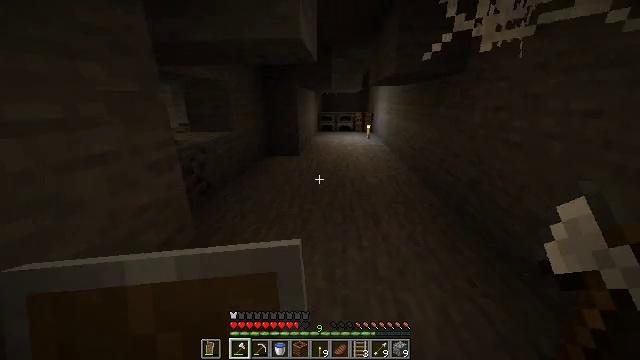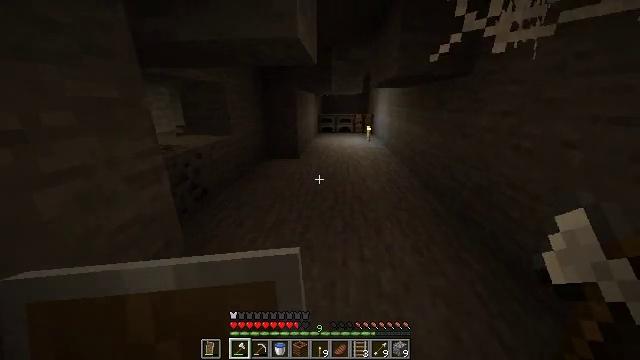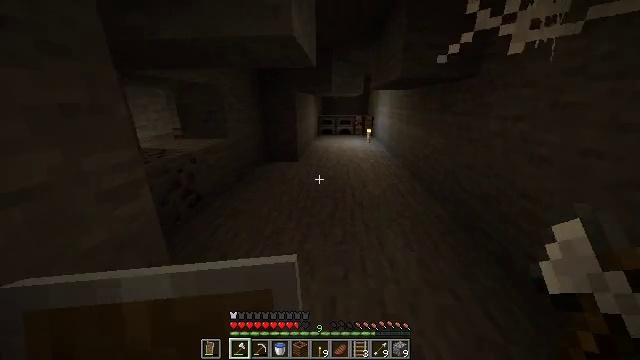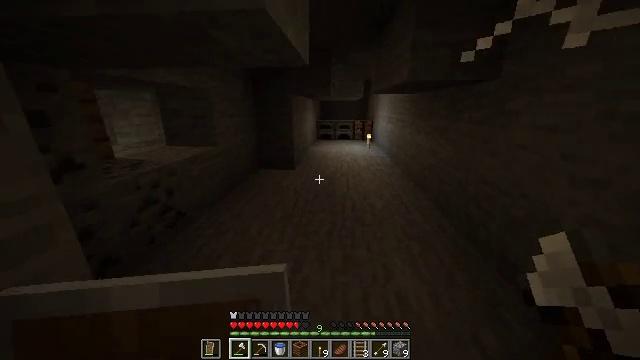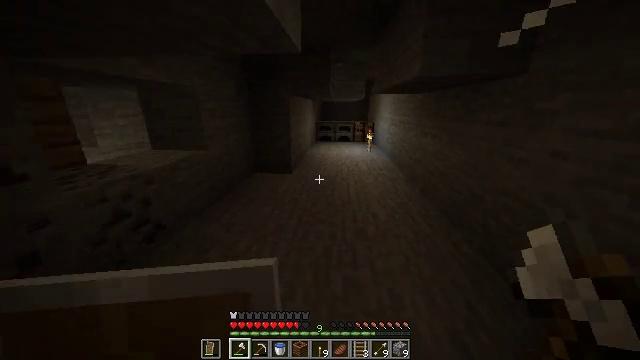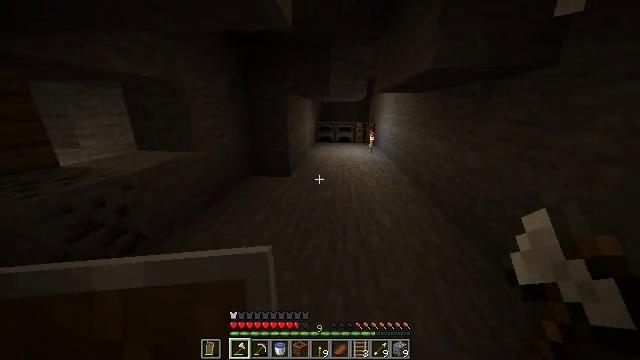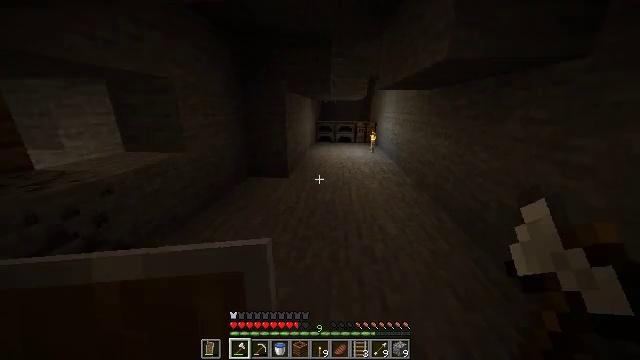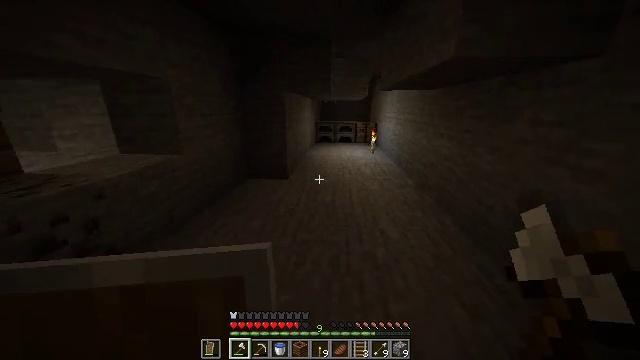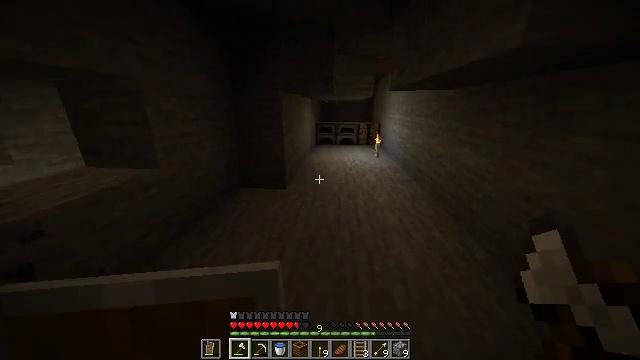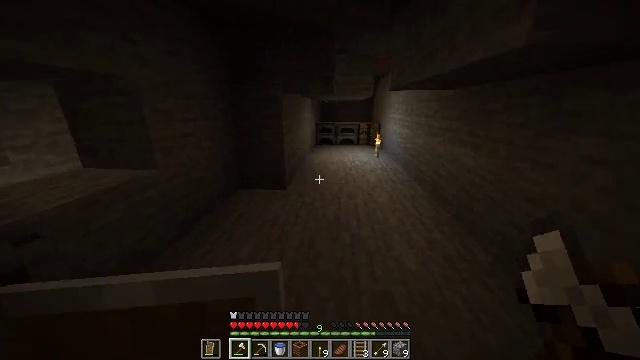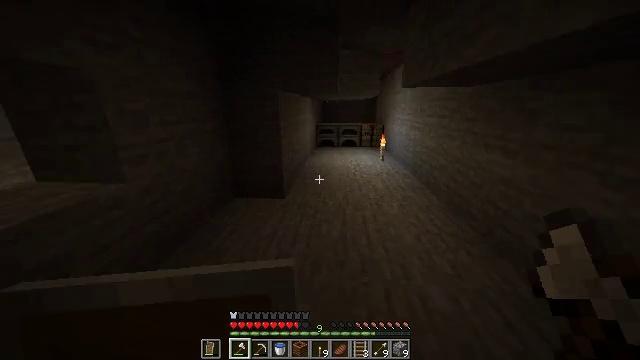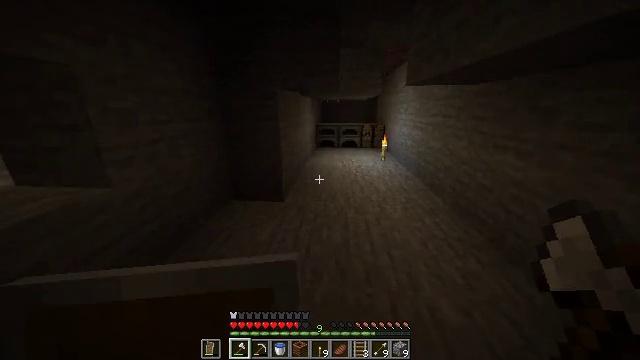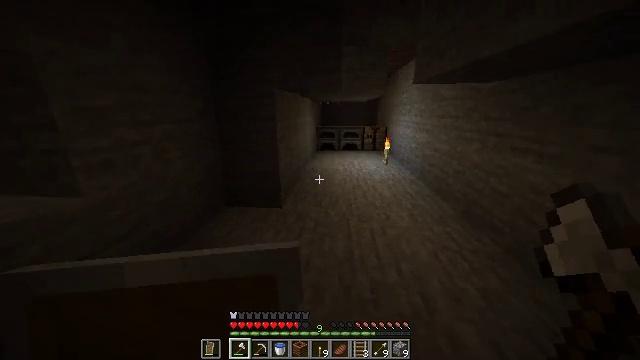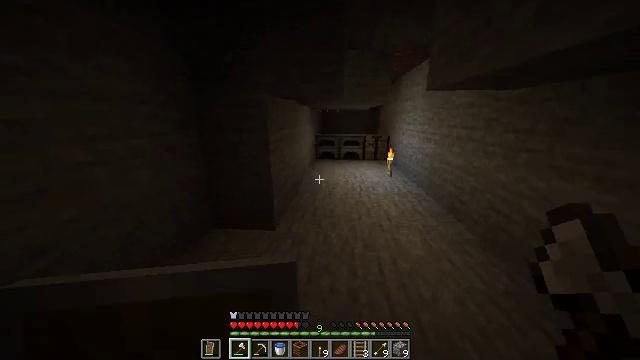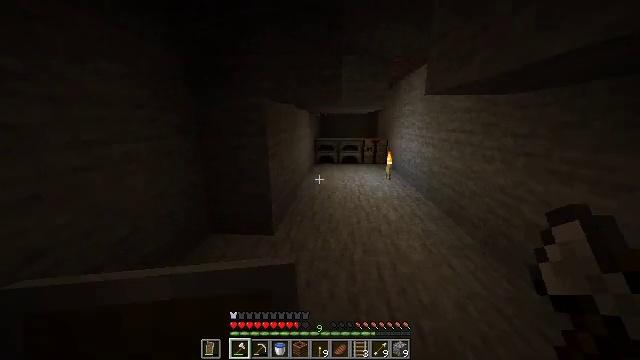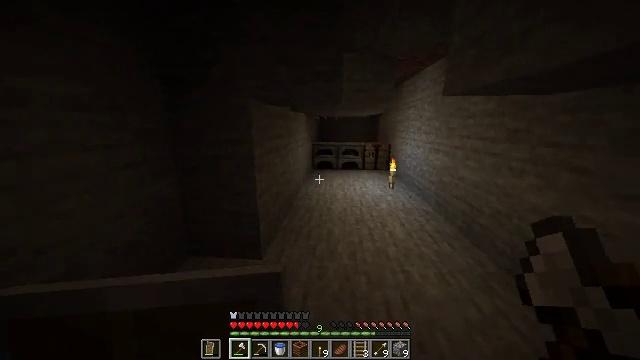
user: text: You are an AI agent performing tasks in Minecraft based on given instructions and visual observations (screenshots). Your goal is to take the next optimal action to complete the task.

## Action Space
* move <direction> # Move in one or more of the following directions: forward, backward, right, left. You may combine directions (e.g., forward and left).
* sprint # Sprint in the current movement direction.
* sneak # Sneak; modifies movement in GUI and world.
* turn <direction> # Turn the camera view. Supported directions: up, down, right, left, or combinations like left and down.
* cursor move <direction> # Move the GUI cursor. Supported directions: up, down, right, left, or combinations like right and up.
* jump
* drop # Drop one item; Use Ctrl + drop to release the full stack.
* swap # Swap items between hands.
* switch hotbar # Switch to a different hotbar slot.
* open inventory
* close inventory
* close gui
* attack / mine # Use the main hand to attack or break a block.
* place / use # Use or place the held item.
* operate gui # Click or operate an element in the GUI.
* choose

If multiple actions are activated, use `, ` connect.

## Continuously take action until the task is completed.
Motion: motion action
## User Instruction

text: Create an iron ingot using iron ore and a furnace.
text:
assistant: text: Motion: move forward, sprint
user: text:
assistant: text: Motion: move forward, sprint
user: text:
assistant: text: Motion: move forward, sprint
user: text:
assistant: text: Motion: move forward, sprint
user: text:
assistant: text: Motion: move forward, sprint
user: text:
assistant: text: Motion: move forward, sprint
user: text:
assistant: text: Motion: move forward, sprint
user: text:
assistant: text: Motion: move forward, sprint
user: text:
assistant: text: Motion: move forward, sprint
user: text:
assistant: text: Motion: move forward, sprint
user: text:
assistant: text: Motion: move forward, sprint
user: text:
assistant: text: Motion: move forward, sprint
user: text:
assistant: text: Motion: move forward, sprint, turn up
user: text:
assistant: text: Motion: move forward, sprint, turn up
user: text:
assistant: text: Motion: move forward, sprint
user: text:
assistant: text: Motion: move forward
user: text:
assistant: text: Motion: move forward
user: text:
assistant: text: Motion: move forward
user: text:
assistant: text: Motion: move forward
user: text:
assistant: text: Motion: move forward
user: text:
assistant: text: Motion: move forward
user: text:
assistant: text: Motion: move forward
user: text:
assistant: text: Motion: move forward
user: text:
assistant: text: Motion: move forward
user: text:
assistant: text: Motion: move forward, turn up
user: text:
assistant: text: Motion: move forward, turn right and up
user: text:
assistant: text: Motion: move forward, turn up
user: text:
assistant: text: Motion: move forward
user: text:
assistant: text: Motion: move forward
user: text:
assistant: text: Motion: move forward